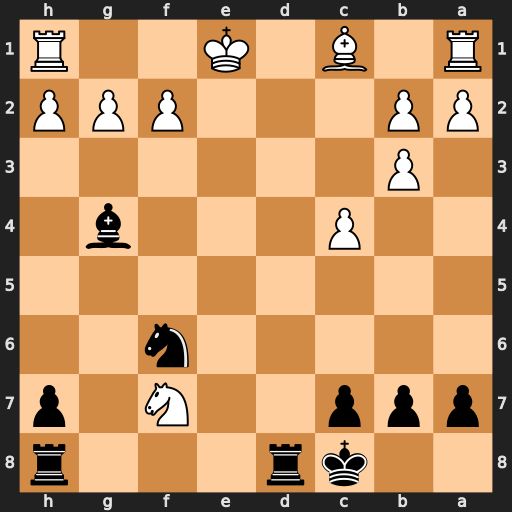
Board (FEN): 2kr3r/ppp2N1p/5n2/8/2P3b1/1P6/PP3PPP/R1B1K2R
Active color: b
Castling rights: KQ
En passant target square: -
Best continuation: Rd1#